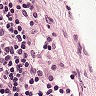
Metastatic tissue present: no